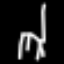
Label: chair